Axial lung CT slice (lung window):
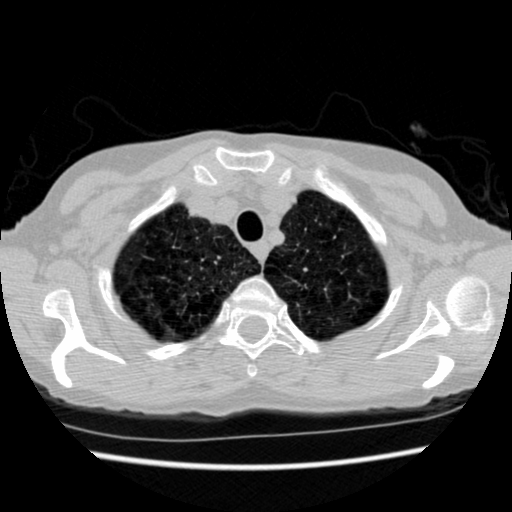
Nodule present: no